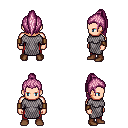
a pixel art fantasy rpg character, male body template, human, light skin, chain mail, red pants, pink long topknot hairstyle, leather bracers, brown shoes, four views (front, back, left, right), 2x2 character sprite sheet, small pixel art, hard edges, no anti-aliasing